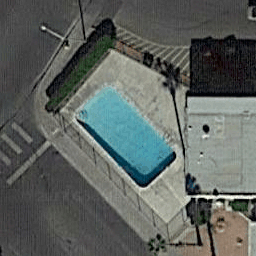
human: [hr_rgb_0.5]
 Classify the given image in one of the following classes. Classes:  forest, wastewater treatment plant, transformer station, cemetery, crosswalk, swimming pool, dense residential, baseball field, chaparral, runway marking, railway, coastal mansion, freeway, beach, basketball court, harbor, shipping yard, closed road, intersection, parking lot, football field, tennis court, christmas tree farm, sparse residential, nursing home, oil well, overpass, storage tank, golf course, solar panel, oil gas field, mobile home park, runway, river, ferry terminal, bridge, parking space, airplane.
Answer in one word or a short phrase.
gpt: swimming pool